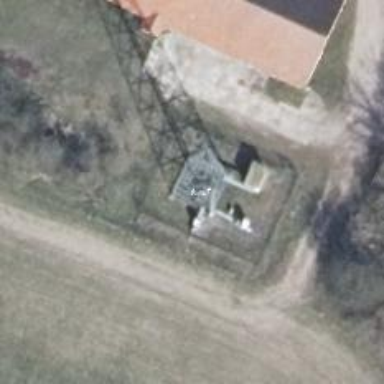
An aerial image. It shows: Communication tower.